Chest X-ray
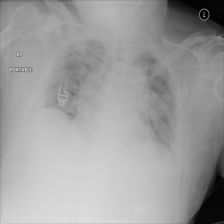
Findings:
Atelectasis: negative
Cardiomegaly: negative
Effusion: negative
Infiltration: negative
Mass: negative
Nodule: negative
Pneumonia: negative
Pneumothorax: negative
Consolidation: negative
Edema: negative
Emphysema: negative
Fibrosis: negative
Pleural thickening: negative
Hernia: negative